Field crop: tomato
Growth stage: 1
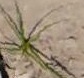
Species: cyperus